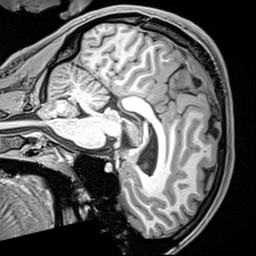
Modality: T1w
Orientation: sagittal
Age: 20
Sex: male
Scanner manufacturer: siemens
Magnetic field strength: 3 T
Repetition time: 2.4 s
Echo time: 0.0022 s